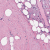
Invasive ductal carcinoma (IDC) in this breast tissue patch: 1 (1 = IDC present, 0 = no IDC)